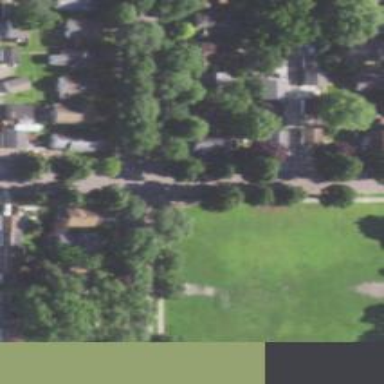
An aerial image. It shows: Recreation ground.